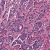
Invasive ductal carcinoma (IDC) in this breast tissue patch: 1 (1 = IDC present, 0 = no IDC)